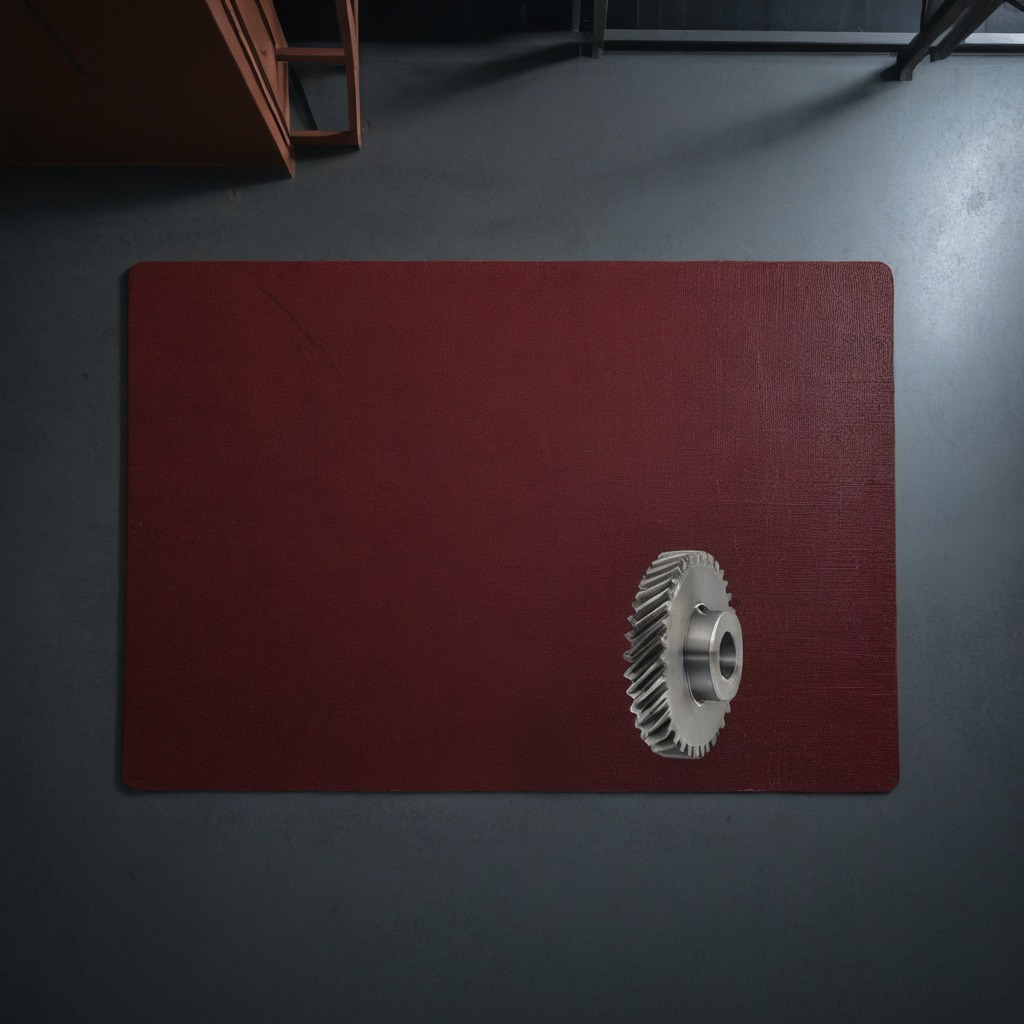
A steel gear with teeth lies on a clean granite tabletop covered with a red rubber mat inside a workshop at night dim ambient light soft shadows worn but beneath the mat